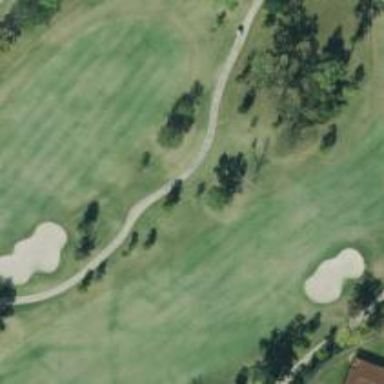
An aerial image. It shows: Scenic golf fairway.